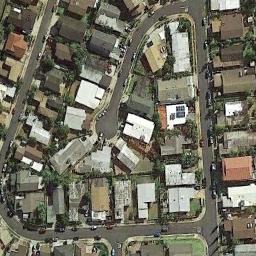
Label: residential